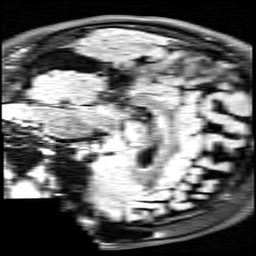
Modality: FLAIR
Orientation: sagittal
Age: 58
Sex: female
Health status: healthy
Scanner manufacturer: siemens
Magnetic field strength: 3 T
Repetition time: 9 s
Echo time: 0.088 s